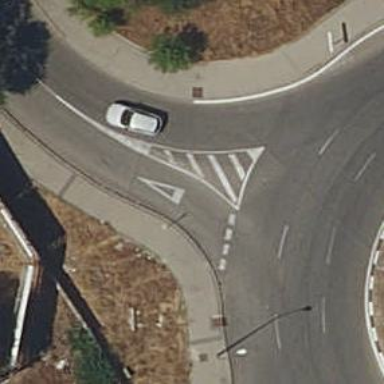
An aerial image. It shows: Asphalt road designated for service vehicles.